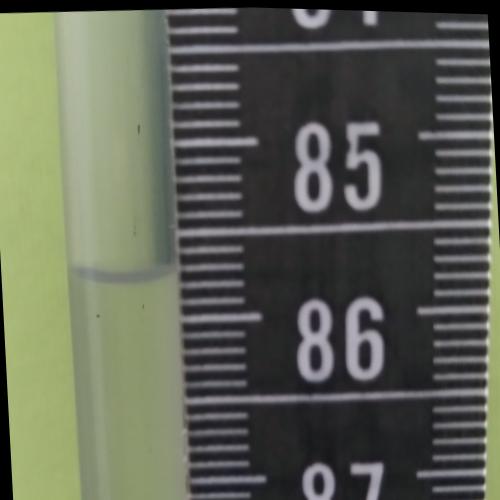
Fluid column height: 85.7 cm